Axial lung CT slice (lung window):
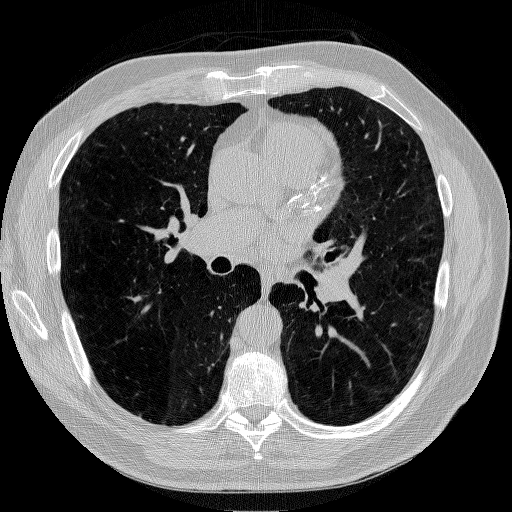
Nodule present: no